Question: I'm trying to read values from a text file and input them into an array from where I can assign them to text boxes. My text file has the first line as a title name (string/char) and all subsequent lines contain numbers:

There are multiple lines and each value is split by a white-space. My current code is:
'''
If openFileDialog1.ShowDialog() = System.Windows.Forms.DialogResult.OK Then
Dim openreader As System.IO.StreamReader = New System.IO.StreamReader(openFileDialog1.FileName)
Try
While Not openreader.EndOfStream
Dim currentline As String
currentline = openreader.ReadLine()
currentline = currentline.Trim(" "c)
Dim inputparts() As String = currentline.Split(" "c)
TextBox1.Text = inputparts(0)
TextBox2.Text = inputparts(1) 'This gives out of bounds error
TextBox3.Text = inputparts(2) 'This gives out of bounds error
TextBox4.Text = inputparts(3) 'This gives out of bounds error
End While
Catch Ex As Exception
MessageBox.Show("The file could not be read. The original error is: " & Ex.Message)
End Try
openreader.Close()
End If
'''
The issue with this is that the array inputparts has an out of bounds error for anything higher than inputparts(0) and inputparts(0), which is the only element recorded, is always the very last number of the last line. I did not want to define the dimensions of inputparts() since I was my input file to have the freedom to have a range of different values.
Why is the array not recording any values other than the final one - is it because my currentline ends up being the last line - and how can I fix this? Any help would be appreciated!
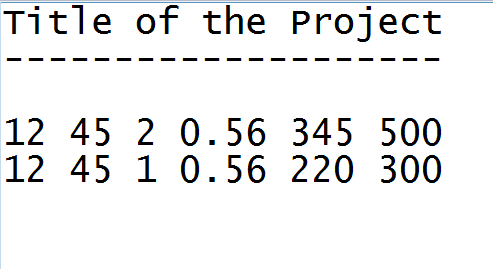
Answer: One way to put the parts which come from the split into textboxes would be to have references to the textboxes in an array and set them from the array of items from the line.
With <URL> we can be sure that if there are not enough items on the line then we don't try to set the text to something which doesn't exist.
'''
Using openreader As StreamReader = New StreamReader(openFileDialog1.FileName)
Dim tb = {TextBox1, TextBox2, TextBox3, TextBox4}
Try
While Not openreader.EndOfStream
Dim currentline As String
currentline = openreader.ReadLine()
currentline = currentline.Trim(" "c)
Dim inputparts() As String = currentline.Split(" "c)
For i = 0 To Math.Min(tb.Length, inputparts.Length)
tb(i).Text = inputparts(i)
Next
End While
Catch ex As Exception
MessageBox.Show("The file could not be read. The original error is: " & ex.Message)
End Try
End Using
'''
I used the 'Using' statement because it makes sure that the file is closed even if an exception occurs.
If you add 'Imports System.IO' at the very top of the code, you don't have to keep typing it in things like 'System.IO.StreamReader'.